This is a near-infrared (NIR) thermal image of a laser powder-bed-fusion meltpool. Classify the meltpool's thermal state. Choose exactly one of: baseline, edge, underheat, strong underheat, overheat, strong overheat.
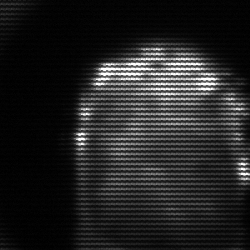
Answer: baseline